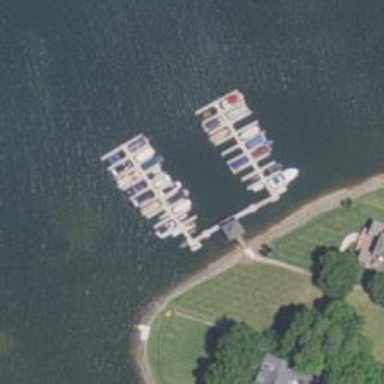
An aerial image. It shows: Man-made pier.